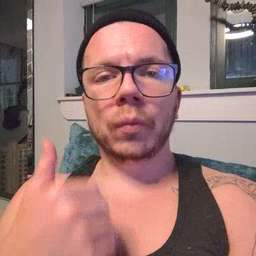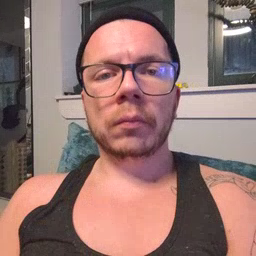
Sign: cute